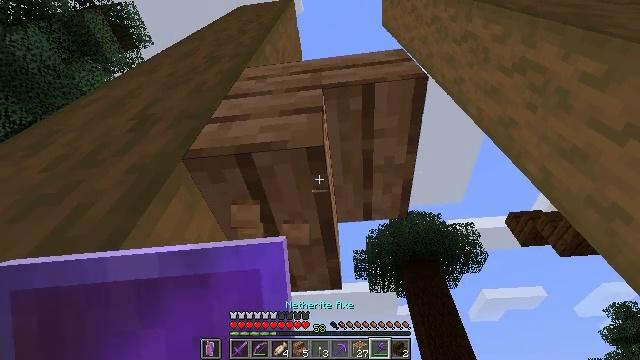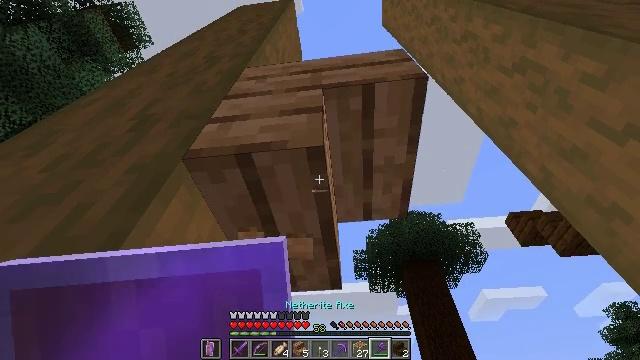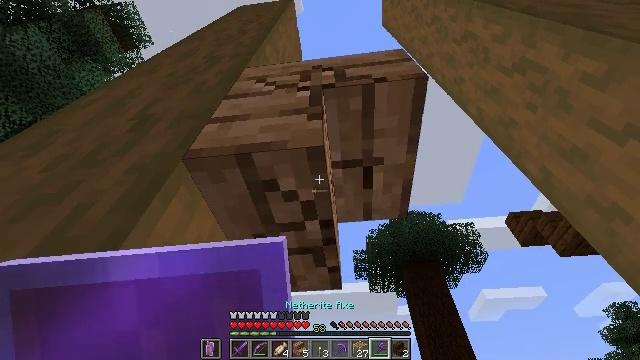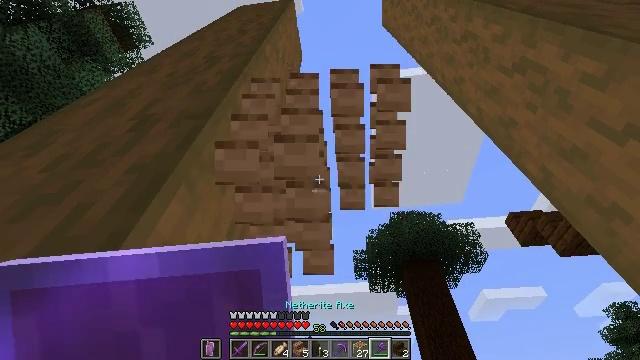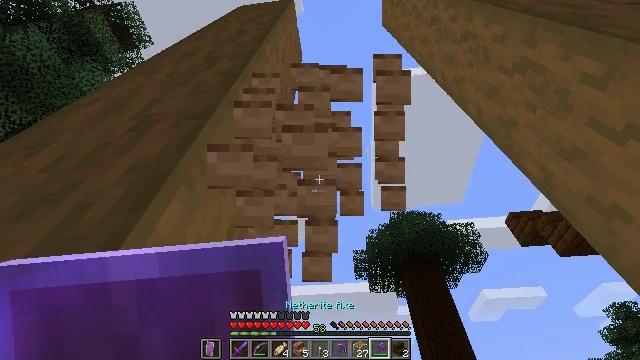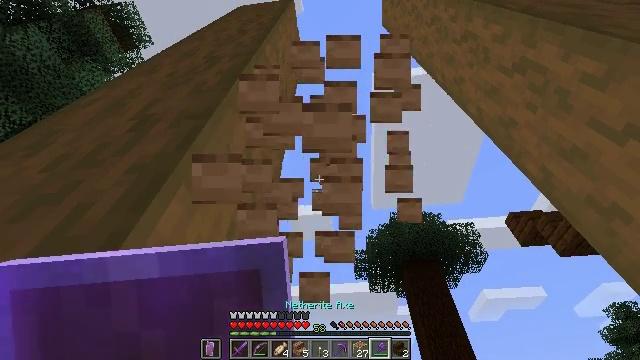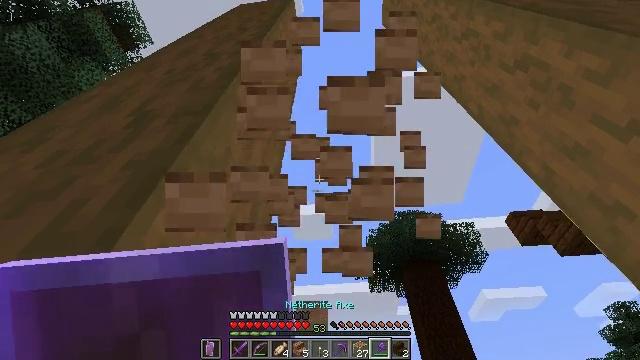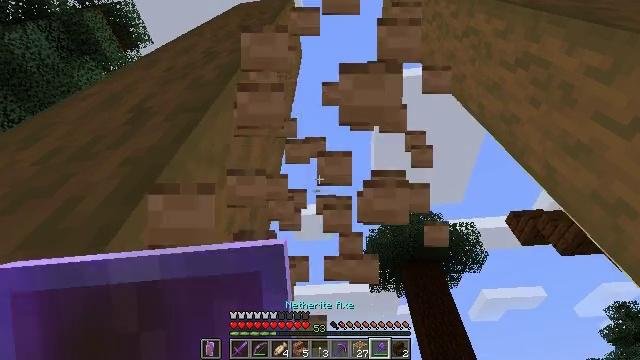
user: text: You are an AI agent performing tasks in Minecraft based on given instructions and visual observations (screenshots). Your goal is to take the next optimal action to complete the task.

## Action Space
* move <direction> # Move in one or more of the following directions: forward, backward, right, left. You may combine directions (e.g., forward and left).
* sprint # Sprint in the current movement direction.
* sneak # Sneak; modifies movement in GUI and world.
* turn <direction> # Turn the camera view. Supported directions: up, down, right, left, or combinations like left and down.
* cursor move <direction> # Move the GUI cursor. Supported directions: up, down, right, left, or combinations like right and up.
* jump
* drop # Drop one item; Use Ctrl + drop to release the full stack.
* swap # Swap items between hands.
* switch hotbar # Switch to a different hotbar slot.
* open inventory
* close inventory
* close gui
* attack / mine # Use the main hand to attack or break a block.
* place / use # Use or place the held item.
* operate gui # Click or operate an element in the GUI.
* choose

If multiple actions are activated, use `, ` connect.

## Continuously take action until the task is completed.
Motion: motion action
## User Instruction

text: Regularly mine jungle stairs for reusing.
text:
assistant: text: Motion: sneak
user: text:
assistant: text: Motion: sneak, attack / mine
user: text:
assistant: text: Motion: sneak, attack / mine
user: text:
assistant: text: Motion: sneak, attack / mine
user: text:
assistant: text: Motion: sneak, attack / mine
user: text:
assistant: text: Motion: move forward, sneak
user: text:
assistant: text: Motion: move forward, sneak
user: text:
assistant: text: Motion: sneak